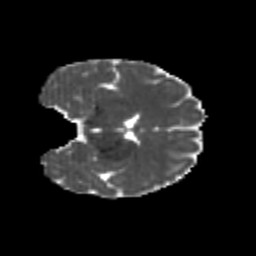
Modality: MD
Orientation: coronal
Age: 20
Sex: female
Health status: healthy
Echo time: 0.074 s